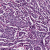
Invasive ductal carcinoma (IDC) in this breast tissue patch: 1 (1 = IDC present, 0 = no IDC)